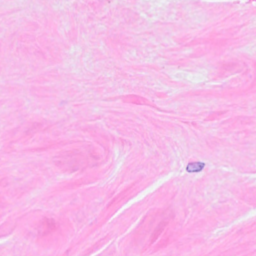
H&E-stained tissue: Breast